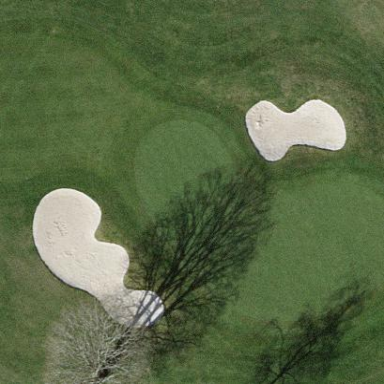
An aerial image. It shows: Golf green pitch on grass land. It is designated for the sport of golf.